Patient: sex M, age 74
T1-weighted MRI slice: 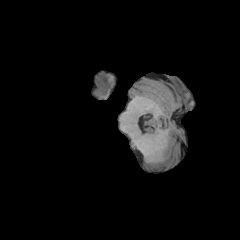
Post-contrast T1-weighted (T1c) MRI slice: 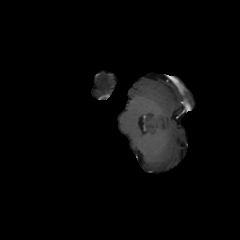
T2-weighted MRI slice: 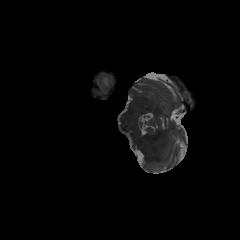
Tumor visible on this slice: yes
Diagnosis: Glioblastoma, IDH-wildtype
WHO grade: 4